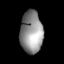
Tissue: lung
Cell type: Epithelial cells
Senescence score: 0.2405
Nuclear area (px): 932
Mean DAPI intensity: 143.56